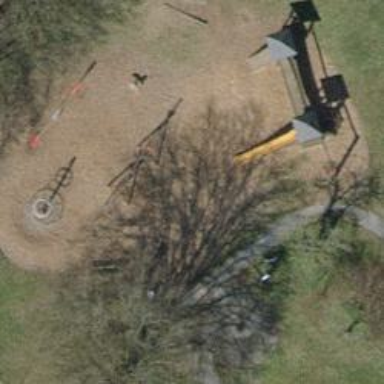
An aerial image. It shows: Playground featuring swings.